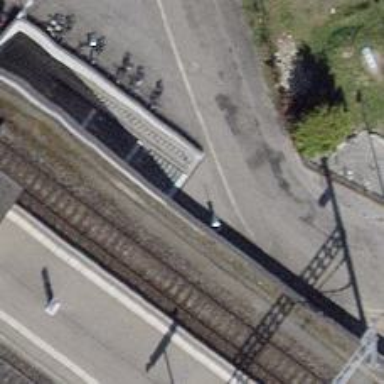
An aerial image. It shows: Paved tunnel with steps.